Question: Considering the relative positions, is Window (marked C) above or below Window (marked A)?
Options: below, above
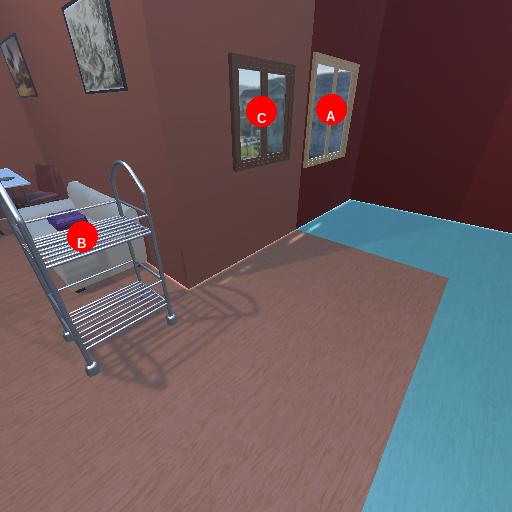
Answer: below